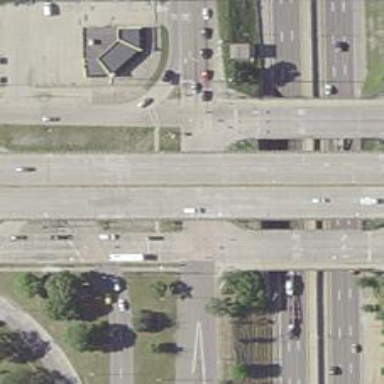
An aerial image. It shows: Primary highway.